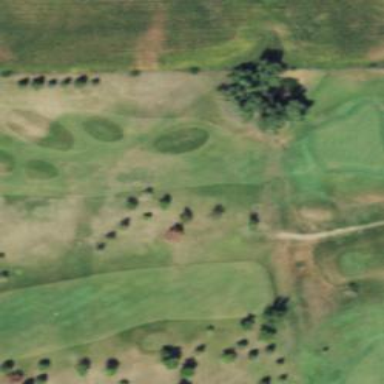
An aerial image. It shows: Golf hole.